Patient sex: M
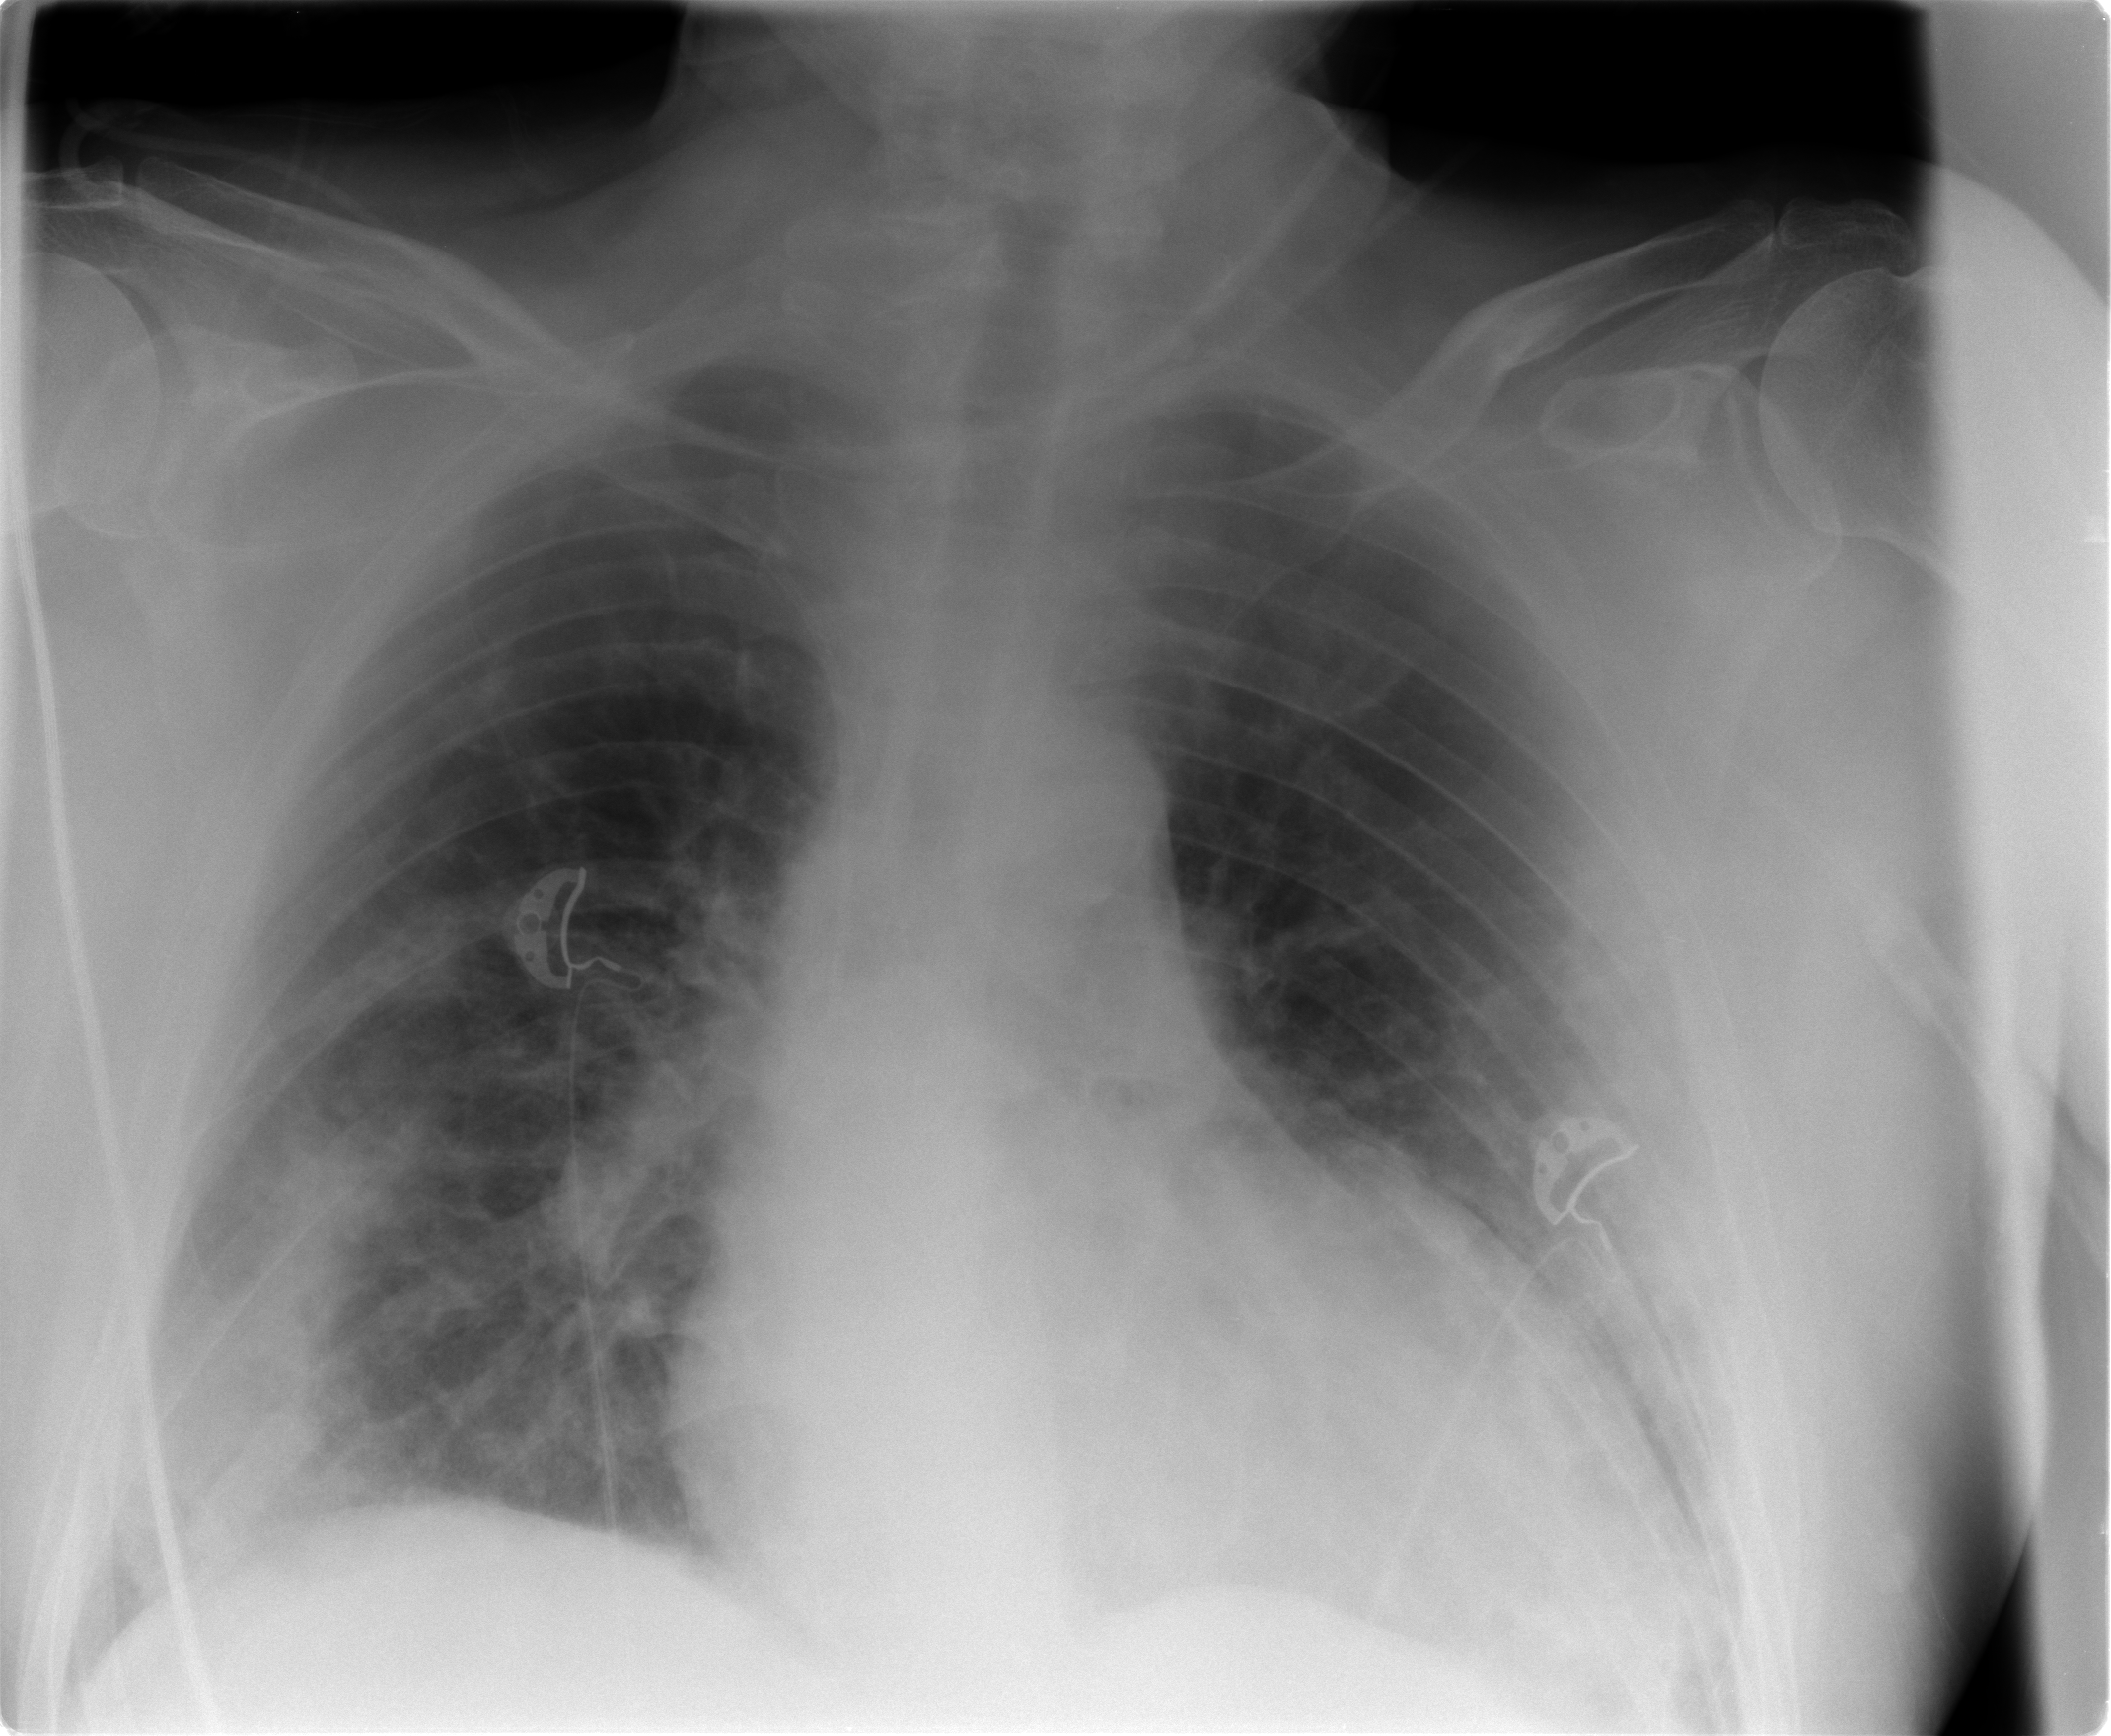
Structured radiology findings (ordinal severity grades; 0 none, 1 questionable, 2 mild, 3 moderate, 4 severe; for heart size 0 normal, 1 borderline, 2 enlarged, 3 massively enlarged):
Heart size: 2
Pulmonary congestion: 2
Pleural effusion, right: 0
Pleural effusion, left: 0
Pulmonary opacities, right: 3
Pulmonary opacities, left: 2
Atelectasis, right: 0
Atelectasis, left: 0